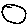
Label: moon